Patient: sex M, age 78
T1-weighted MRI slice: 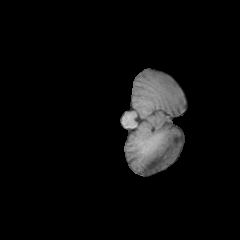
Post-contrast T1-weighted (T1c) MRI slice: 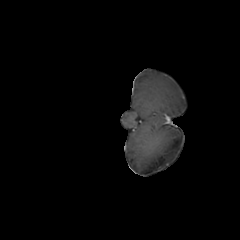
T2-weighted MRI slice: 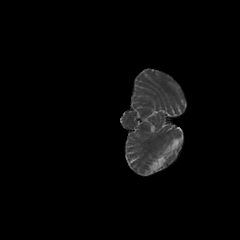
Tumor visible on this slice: no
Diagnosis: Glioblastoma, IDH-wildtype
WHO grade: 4